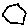
Label: hexagon